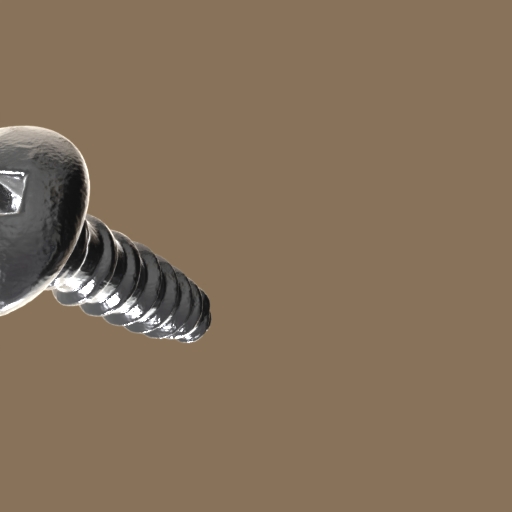
Label: screw